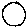
Label: circle